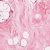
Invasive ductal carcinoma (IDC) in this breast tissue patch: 0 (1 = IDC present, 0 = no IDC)